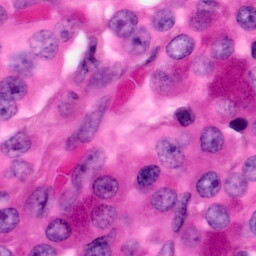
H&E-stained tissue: Pancreatic